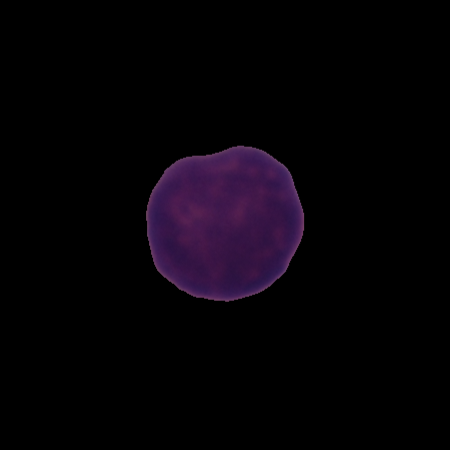
Label: healthy